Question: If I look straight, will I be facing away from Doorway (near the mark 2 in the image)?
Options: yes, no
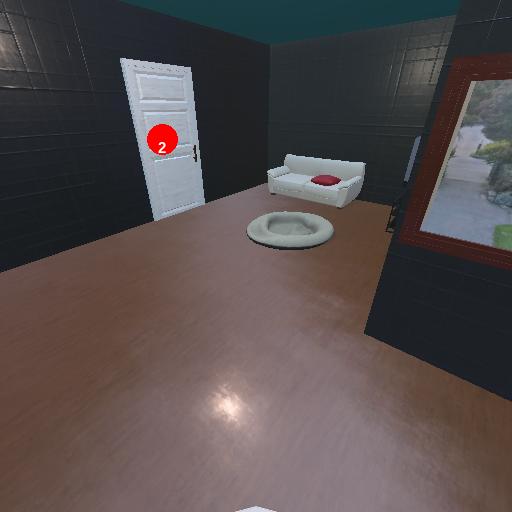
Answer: yes